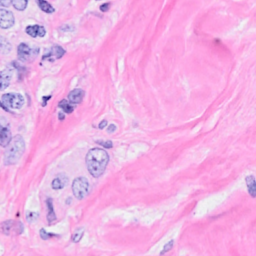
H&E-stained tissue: Breast